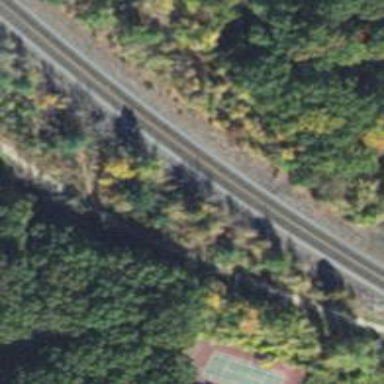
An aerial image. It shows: Disused railway siding.